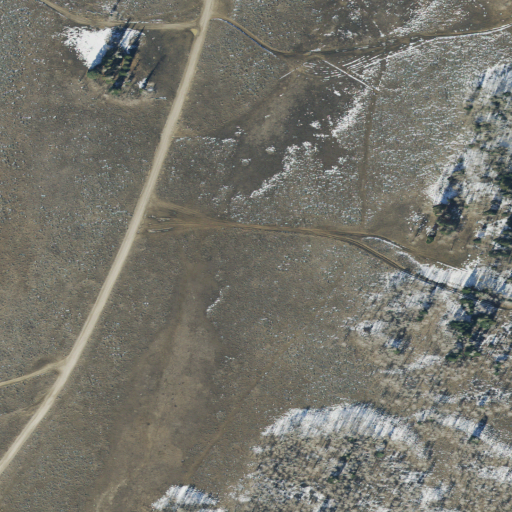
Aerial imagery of gap in Utah named Scad Valley Divide containing shrub, deciduous forest, and open development